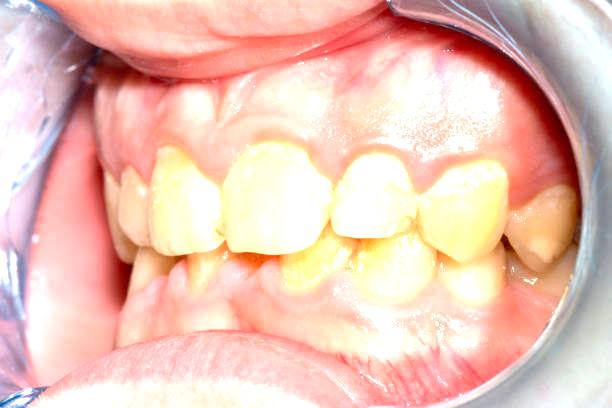
Condition: Calculus